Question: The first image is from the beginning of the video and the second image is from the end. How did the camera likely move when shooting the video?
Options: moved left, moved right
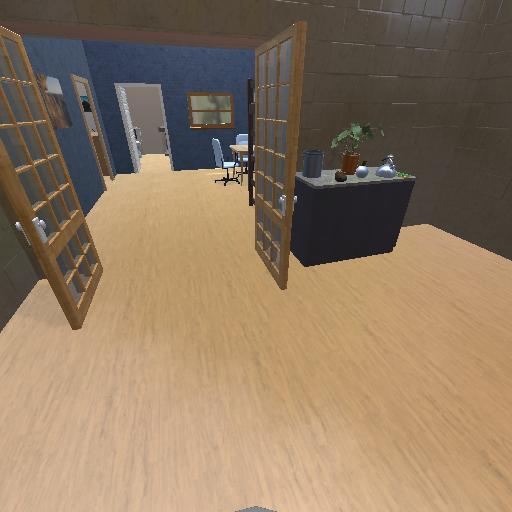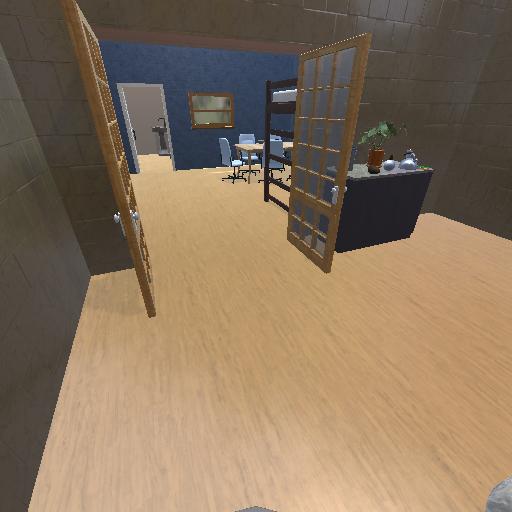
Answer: moved left